Question: Count the number of objects in the diagram.
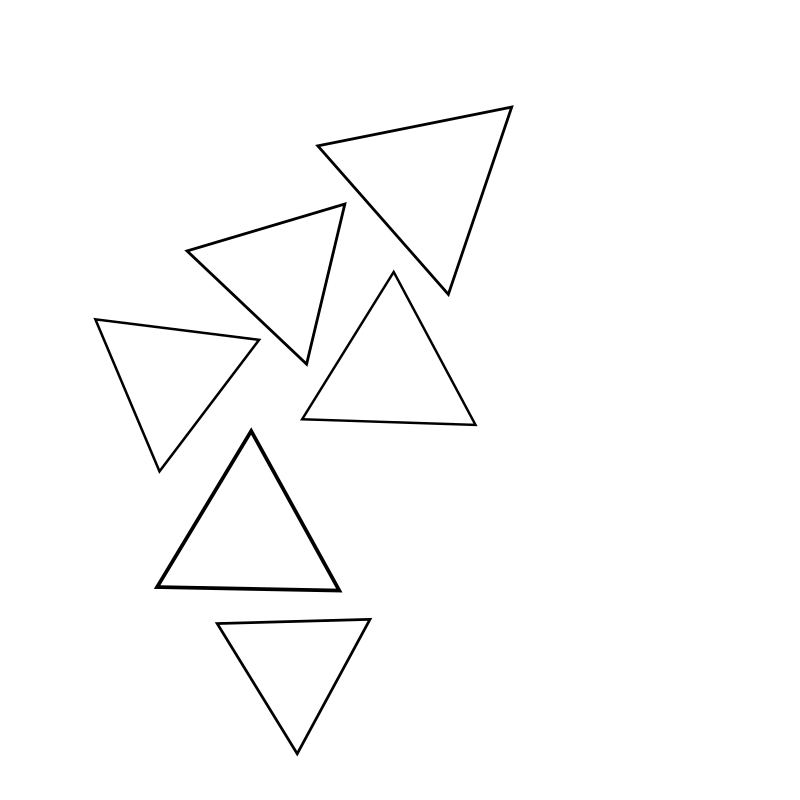
Answer: 6